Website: lowes
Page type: billing-address
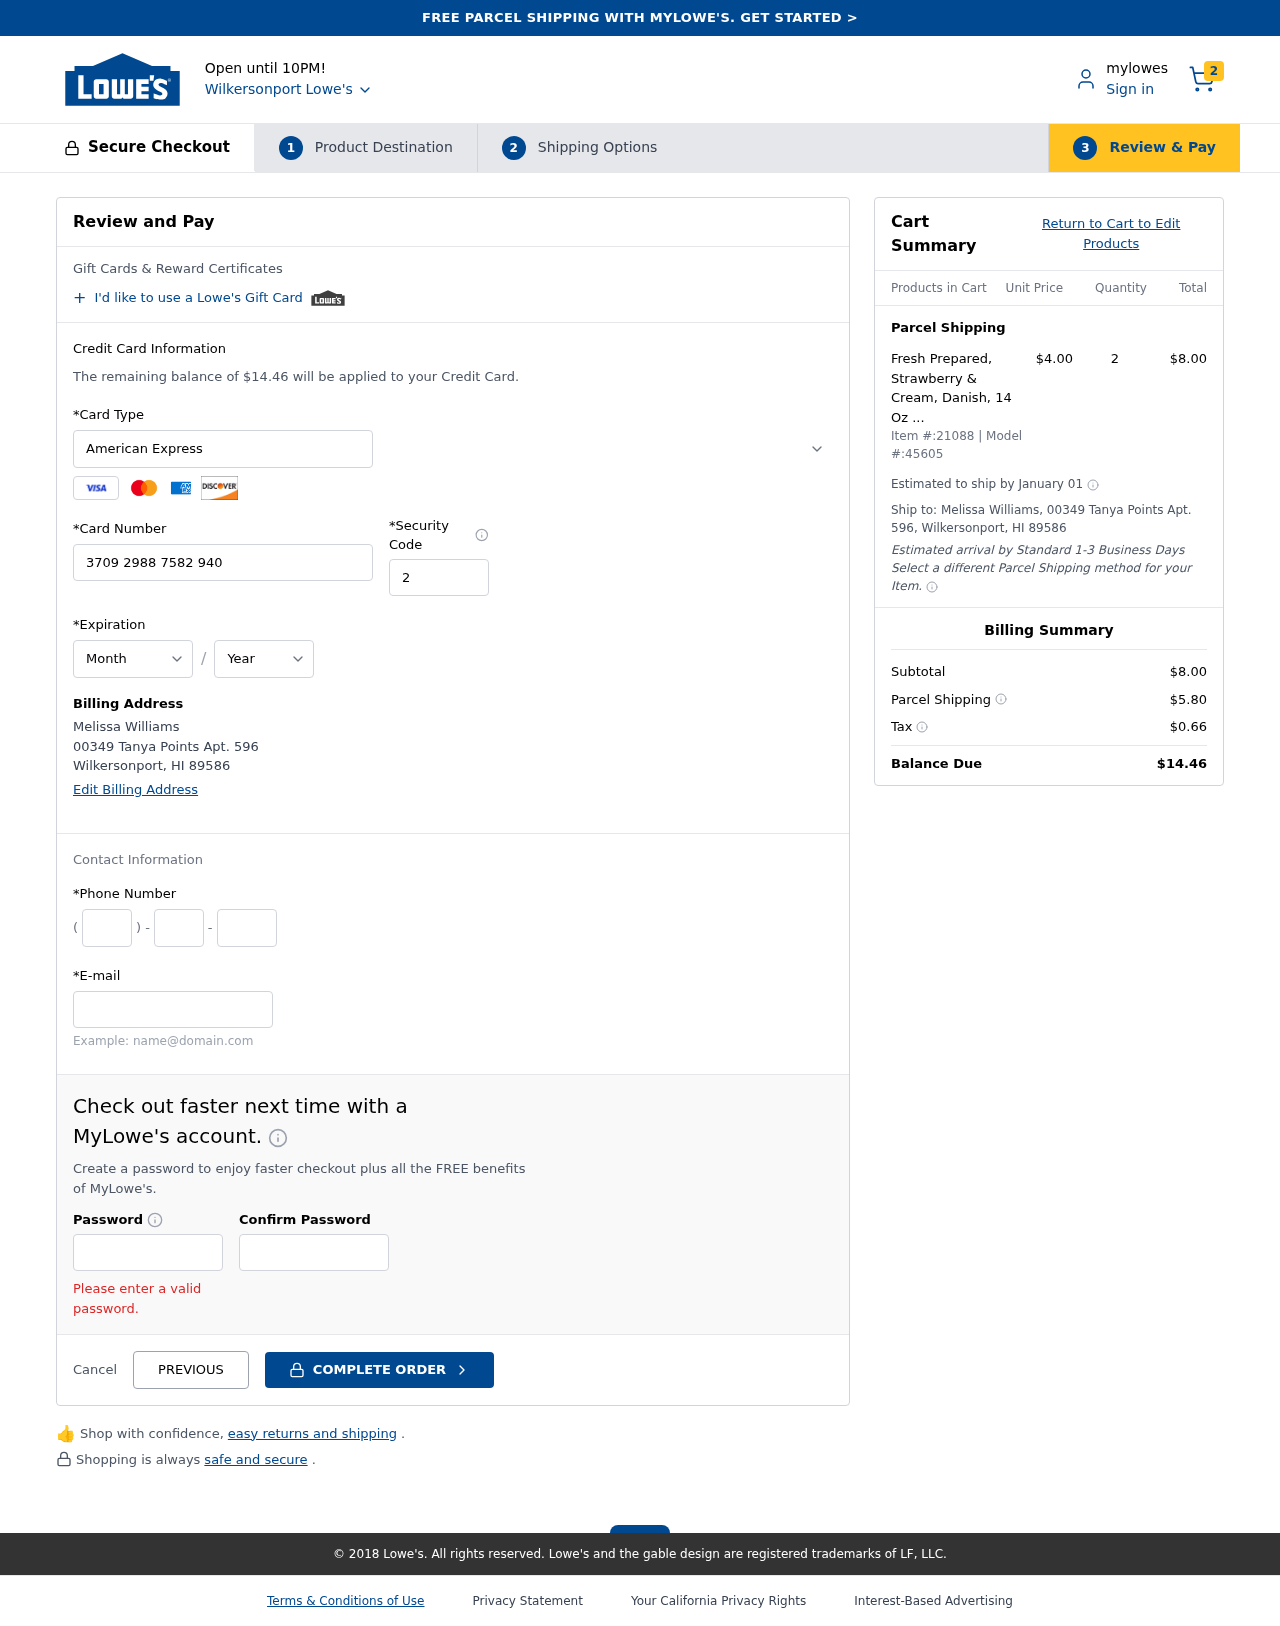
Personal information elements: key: PII_CARD_CVV
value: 2128
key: PII_CARD_EXPIRY_MONTH
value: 12
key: PII_CARD_EXPIRY_YEAR
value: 27
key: PII_CARD_NUMBER
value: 3709 2988 7582 940
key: PII_CARD_TYPE
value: American Express
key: PII_CITY
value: Wilkersonport
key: PII_CITY_STATE_ZIP
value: Wilkersonport, HI 89586
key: PII_EMAIL
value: mwilliams@yahoo.com
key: PII_FULLNAME
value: Melissa Williams
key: PII_PHONE_AREA
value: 643
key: PII_PHONE_PREFIX
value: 888
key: PII_PHONE_SUFFIX
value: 3957
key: PII_STREET
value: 00349 Tanya Points Apt. 596
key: PII_FULLNAME2
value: Melissa Williams
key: PII_STREET2
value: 00349 Tanya Points Apt. 596
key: PII_CITY_STATE_ZIP2
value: Wilkersonport, HI 89586
Product elements: key: PRODUCT1_NAME
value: Fresh Prepared, Strawberry & Cream, Danish, 14 Oz (4 Count)
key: PRODUCT1_PRICE
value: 4
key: PRODUCT1_QUANTITY
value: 2
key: PRODUCT_ITEM_NUMBER
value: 21088
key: PRODUCT_MODEL_NUMBER
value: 45605
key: PRODUCT1_LINE_TOTAL
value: $8.00
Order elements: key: ORDER_NUM_ITEMS
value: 2
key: ORDER_TOTAL
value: $14.46
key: ORDER_SHIPPING_DATE
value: January 01
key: ORDER_SUBTOTAL
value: $8.00
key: ORDER_SHIPPING_COST
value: $5.80
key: ORDER_TAX
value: $0.66